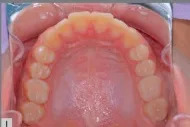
Intraoral photographs. At 18-month retention.
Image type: medical_photograph (oral_photograph)